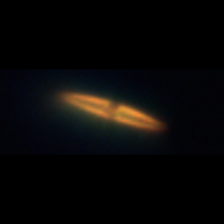
Taxon: Pennate
Group: Diatoms